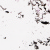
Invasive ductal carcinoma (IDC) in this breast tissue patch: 0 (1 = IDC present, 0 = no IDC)